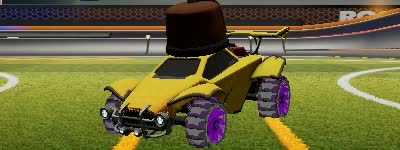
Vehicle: octane